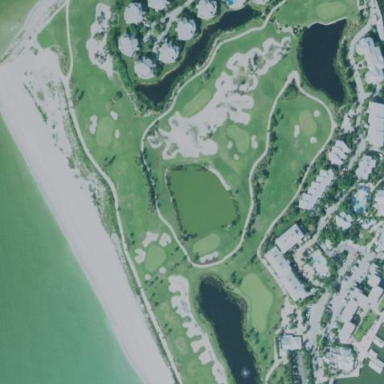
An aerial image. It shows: Golf course.